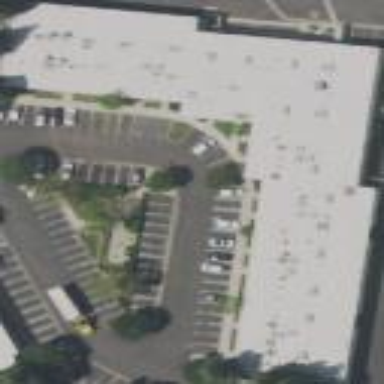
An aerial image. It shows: Commercial building.